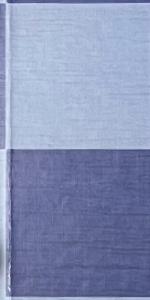
Label: Empty